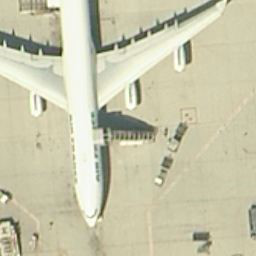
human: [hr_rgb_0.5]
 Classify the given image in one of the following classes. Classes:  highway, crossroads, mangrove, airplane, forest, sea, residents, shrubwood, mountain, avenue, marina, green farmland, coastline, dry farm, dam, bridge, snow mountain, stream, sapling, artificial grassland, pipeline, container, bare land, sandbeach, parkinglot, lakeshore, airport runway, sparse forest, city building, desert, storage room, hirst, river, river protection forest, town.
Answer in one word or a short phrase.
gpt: airplane